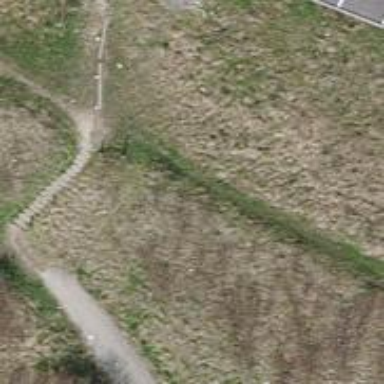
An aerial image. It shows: Road with steps.